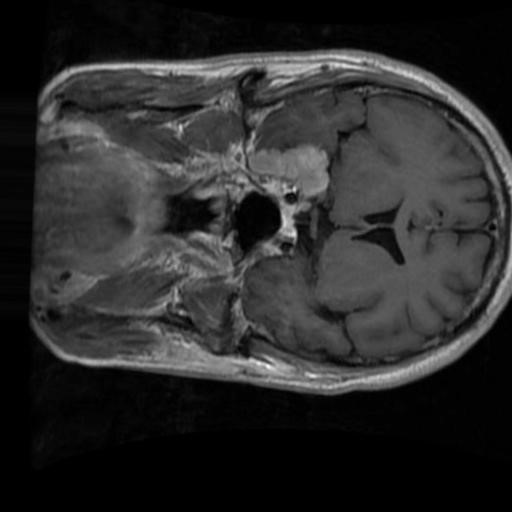
Label: brain_menin